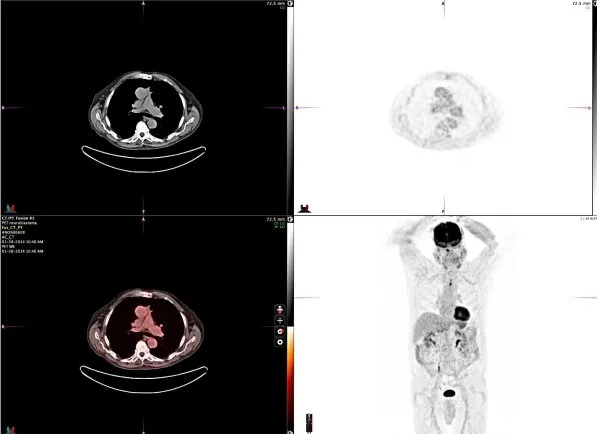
Body PET scan post-surgery. PET scan of the chest and body performed 7 months after surgical resection reveals no foci of abnormal FDG avid activity within the chest, no pulmonary nodules, and normal cardiomediastinal silhouette appearance.
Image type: radiology (pet)